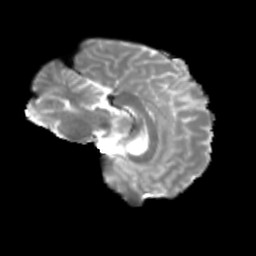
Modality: T2w
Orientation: sagittal
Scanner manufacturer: siemens
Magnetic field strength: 3 T
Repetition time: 4 s
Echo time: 0.0594 s